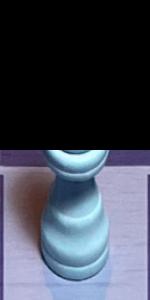
Label: Queen_White